Aerial crown-view tile of a tropical tree (Barro Colorado Island, Panama), acquired 20241014:
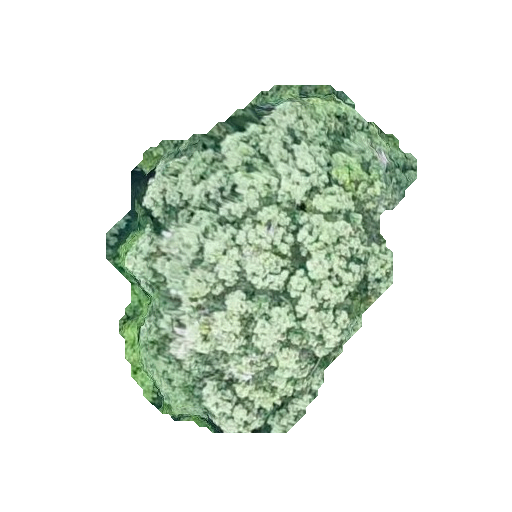
Species: Ocotea leptobotra
GBIF accepted scientific name: Ocotea leptobotra
Crown area: 115.481 m²